Interaction volume radius: 5 \u00c5
Interaction volume height: 10 \u00c5
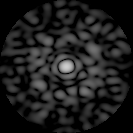
Disorder parameter: 0.9032